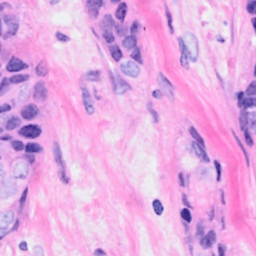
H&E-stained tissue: Breast